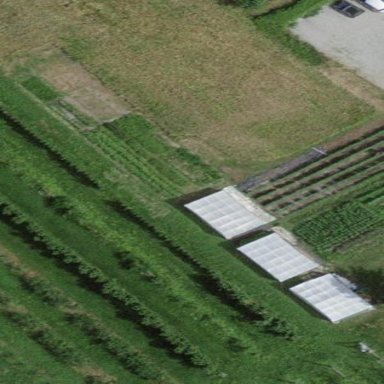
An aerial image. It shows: Greenhouse used for horticulture.